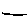
Label: line